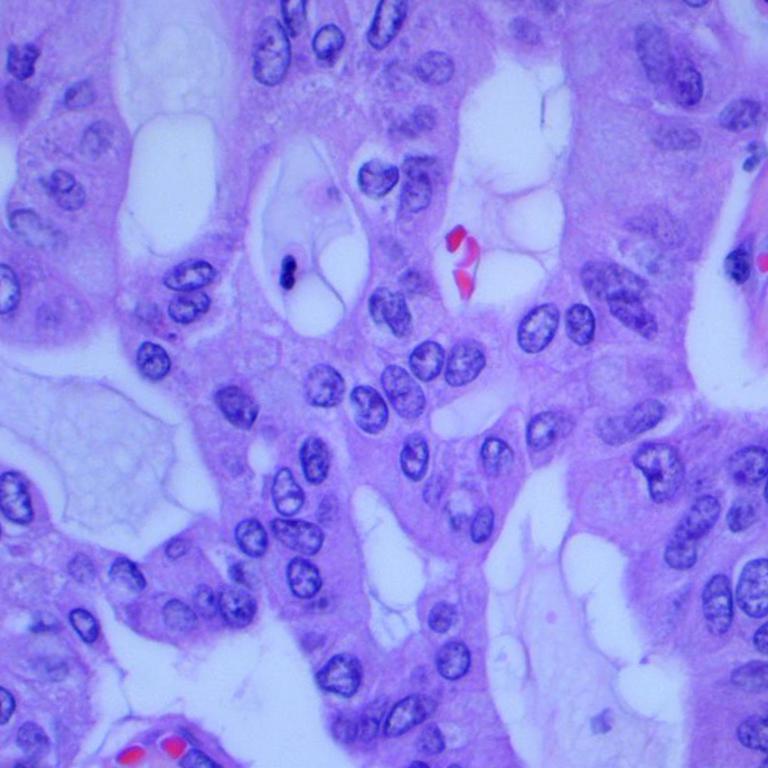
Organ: lung
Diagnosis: adenocarcinomas